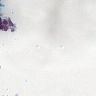
Metastatic tissue present: no